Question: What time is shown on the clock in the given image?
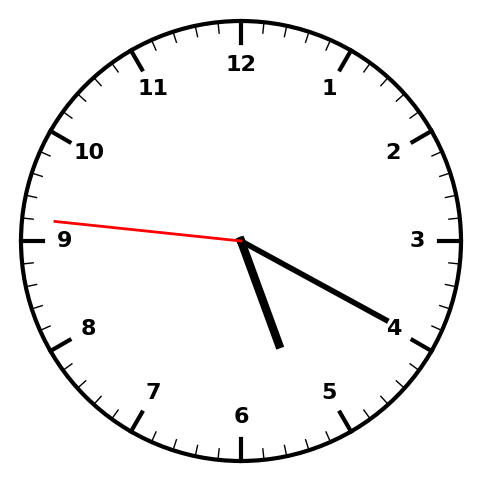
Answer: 05:19:46